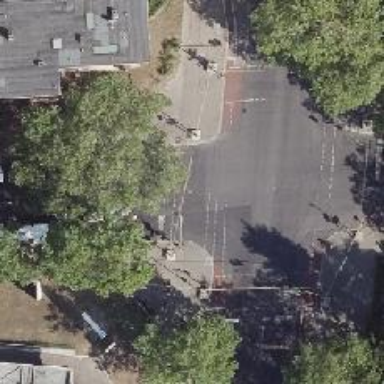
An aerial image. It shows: Road crossing with traffic signals.